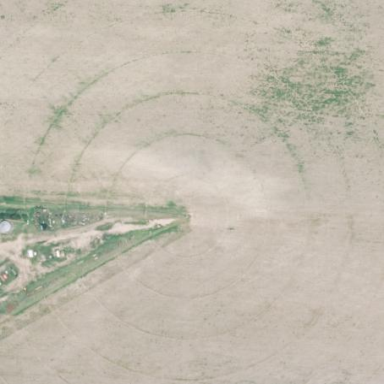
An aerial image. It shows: Farmland with pivot irrigation system.